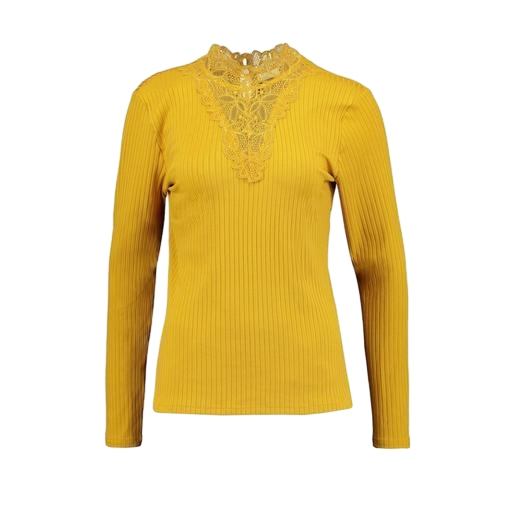
yellow iconic women's long-sleeved t-shirt, multicolor vero moda rust high neck blouse, yellow lace-up ribbed top, white background